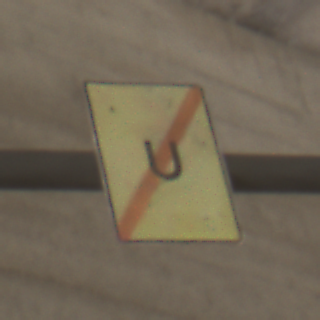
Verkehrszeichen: EndeUmleitung
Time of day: Midday
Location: Roofed (Tunnel)
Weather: NotSpecified
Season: NotSpecified
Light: Natural